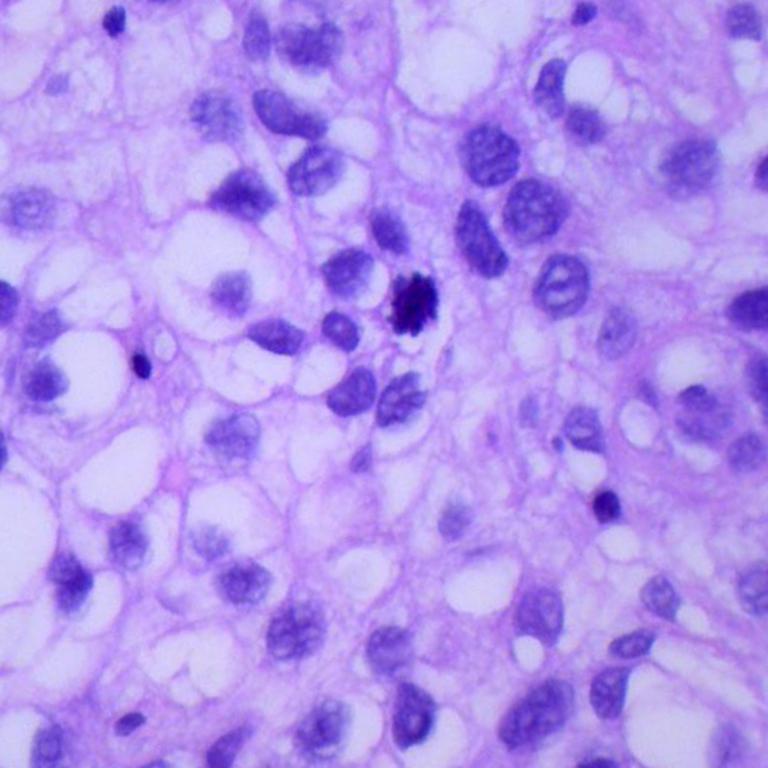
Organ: lung
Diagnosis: squamous carcinomas